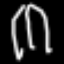
Label: fork